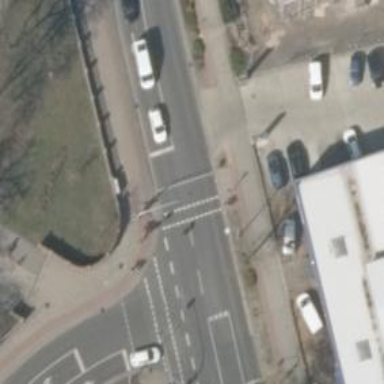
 featuring sidewalks on both sides and cycle track alongside."